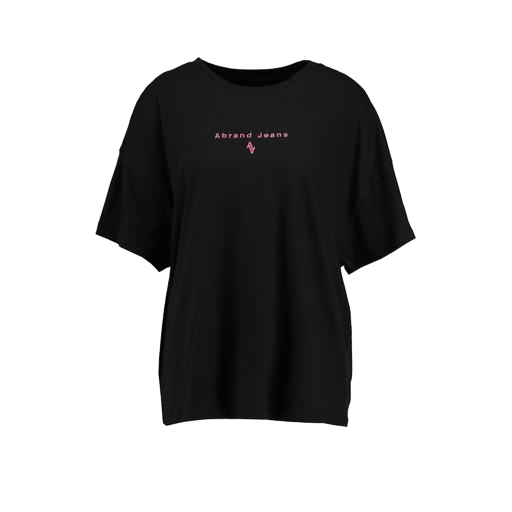
black women's boxy tee, black woman's tee, black women’s ua studio oversized t, white background